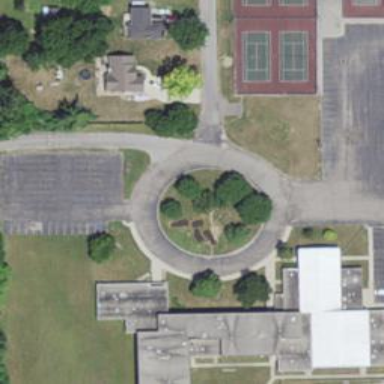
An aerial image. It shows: Driveway leading to roundabout.